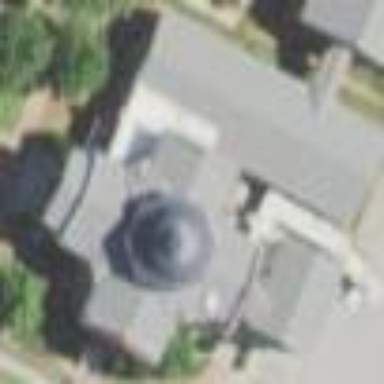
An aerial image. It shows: Beautiful church building.